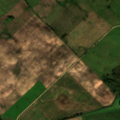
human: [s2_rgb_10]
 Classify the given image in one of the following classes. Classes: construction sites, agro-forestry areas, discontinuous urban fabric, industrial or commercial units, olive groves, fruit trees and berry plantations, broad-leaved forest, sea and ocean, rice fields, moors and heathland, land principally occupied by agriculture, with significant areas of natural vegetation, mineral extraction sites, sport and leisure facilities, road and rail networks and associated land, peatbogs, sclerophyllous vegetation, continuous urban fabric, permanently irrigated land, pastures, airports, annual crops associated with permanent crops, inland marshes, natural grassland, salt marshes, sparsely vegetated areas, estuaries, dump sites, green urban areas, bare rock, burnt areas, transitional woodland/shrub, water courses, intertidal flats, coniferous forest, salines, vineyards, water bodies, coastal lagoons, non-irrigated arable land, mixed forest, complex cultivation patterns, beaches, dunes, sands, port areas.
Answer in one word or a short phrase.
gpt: non-irrigated arable land, pastures